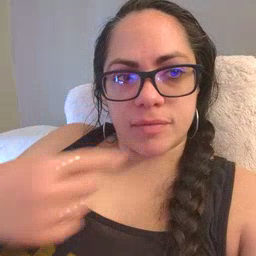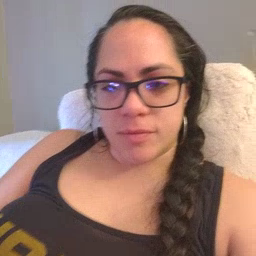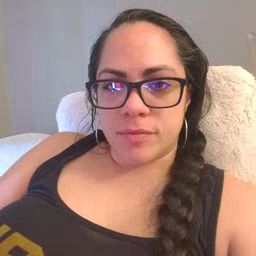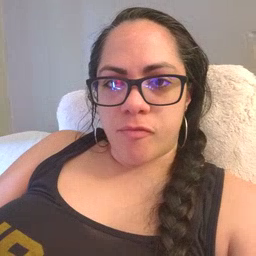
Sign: face